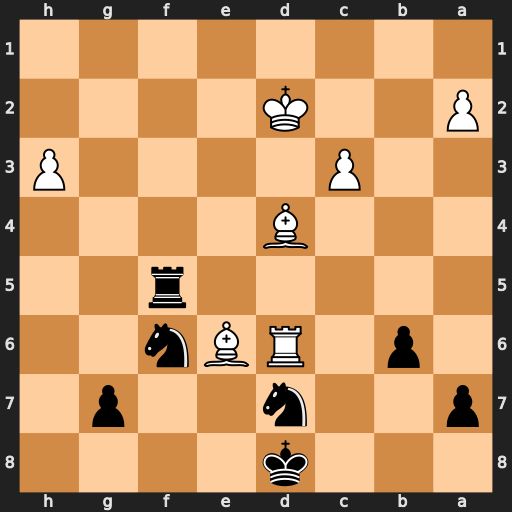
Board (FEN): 3k4/p2n2p1/1p1RBn2/5r2/3B4/2P4P/P2K4/8
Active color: b
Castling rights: -
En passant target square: -
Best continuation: Ne4+ Kd3 Nxd6 Bxf5 Nxf5